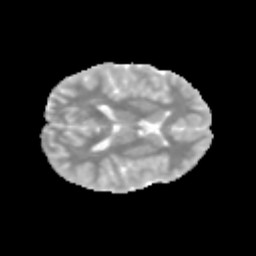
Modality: MD
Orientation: axial
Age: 11
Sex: male
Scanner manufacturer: siemens
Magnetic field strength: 3 T
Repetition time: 3.8 s
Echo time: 0.07 s